Question: I'm having trouble comparing two variables for logging to a system i'm working at.
We have a visual fox pro system in the company and I am adding a PHP module to it, so I have to use existing .DBF files for consulting some data.
When it comes to consulting users this happens...

- the left part indicates how i see column "USU_CCLAVE" containing the passwords in a DBF viewer- the right part shows how it looks when a paste the column to notepad++- And bottom left shows the code for checking user & pass that doesn't work
I am not able to check user password combination from my program since password field its enconded. I don't want to build a parallel user database, instead, i want to use the data alredy there. Any way for decoding thist column ?. I'm not having problem accessing the table from php, that works fine, I just want to decode this column in php so i can check if user its correct
(If I echo the column values in a browser i get blank, except in some cases that show /316, or some garbage as in the image )
i'm sorry for my english :)
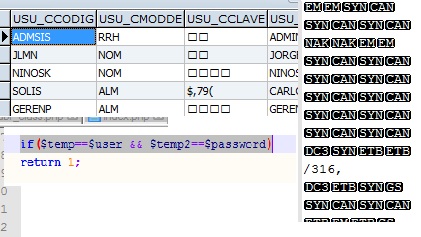
Answer: It depends on how the VFP system encodes it. You need to find that out. Then re-implement that in PHP. Then, on the PHP side, you take an entered password and encode it and see if that matches what is in the database. If the garbage matches, the user entered a correct password.
If you don't know how the VFP system encrypts then you are wasting your time.
This all assumes that the original VFP developer did it properly and used an non-reversible encryption method.